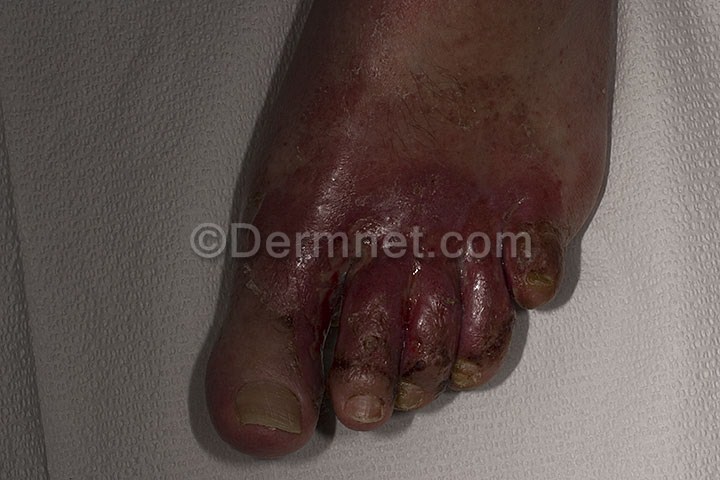
Disease: Cellulitis Impetigo and other Bacterial Infections